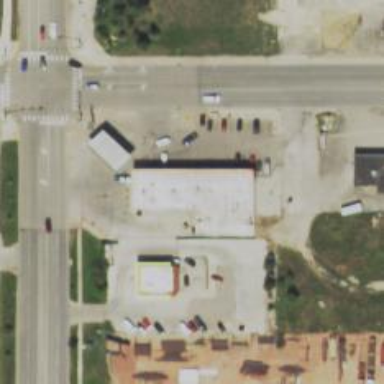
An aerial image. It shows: Convenience shop.